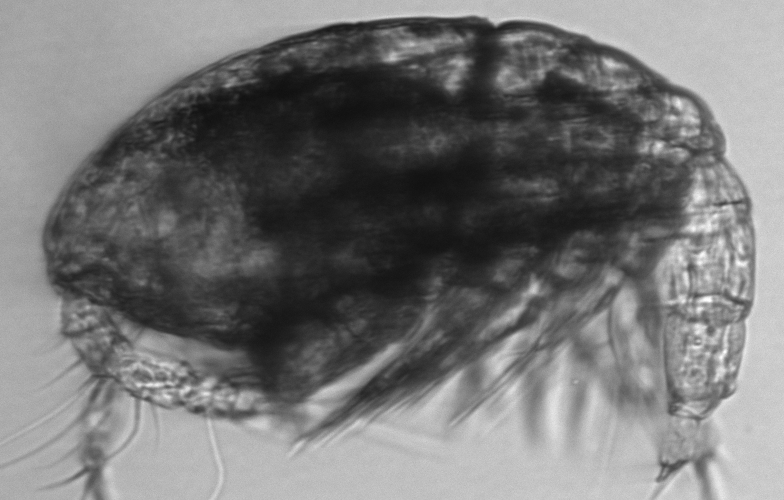
Label: zooplankton